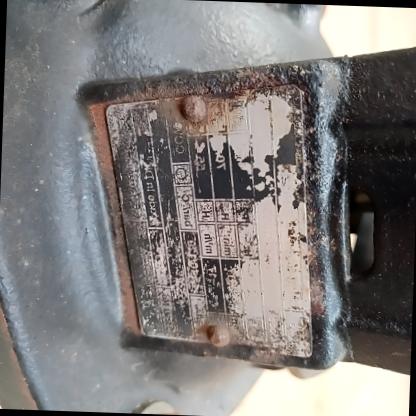
Klasa: tabliczka-znamionowa